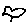
Label: bird